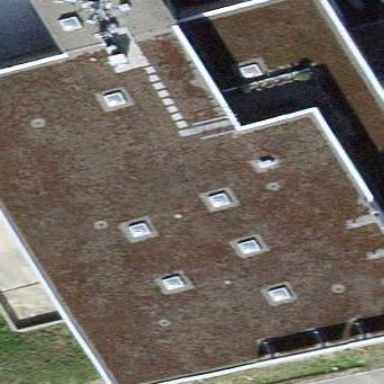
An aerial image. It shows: Commercial building.